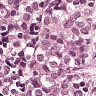
Metastatic tissue present: yes